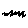
Label: zigzag